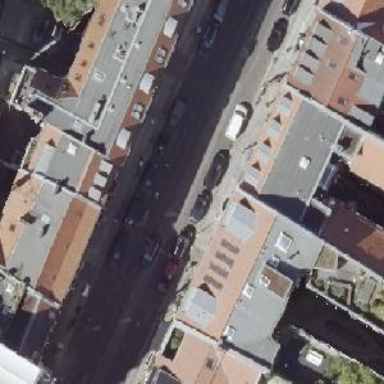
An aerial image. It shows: No parking allowed in this lane.